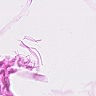
Metastatic tissue present: no